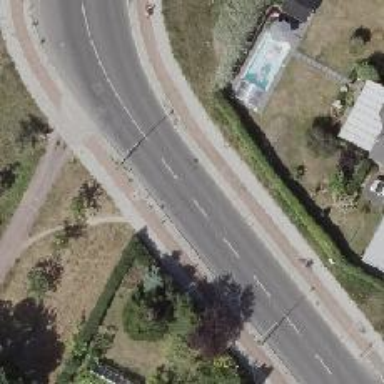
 featuring sidewalks on both sides and cycle track alongside."